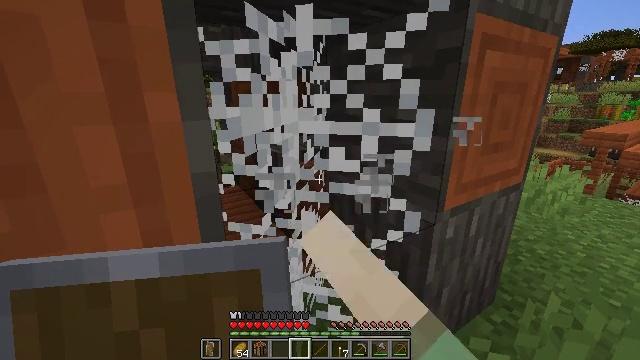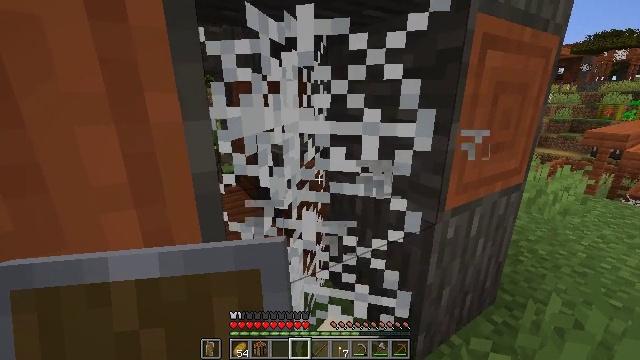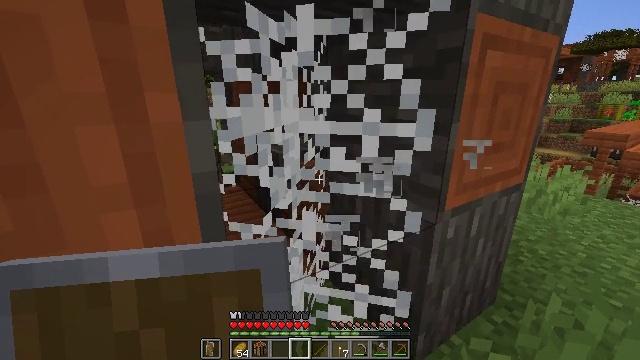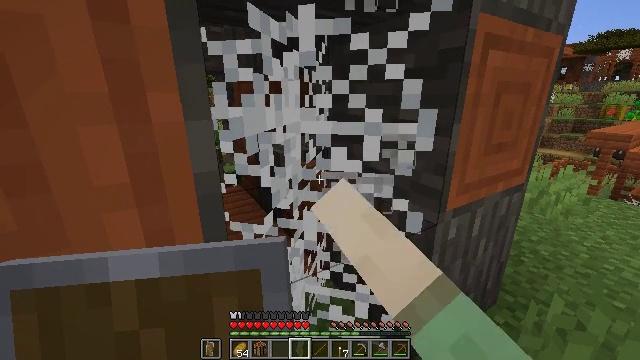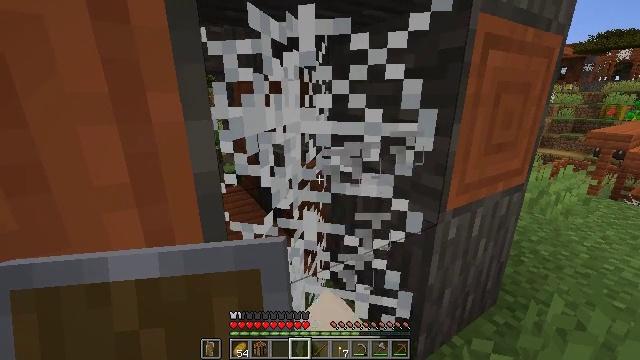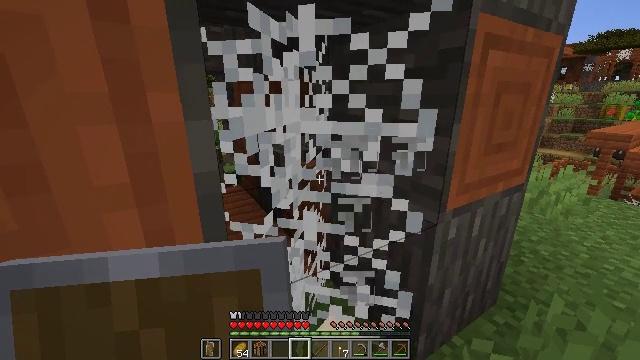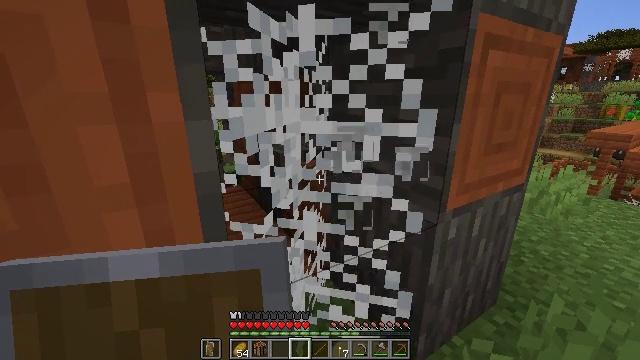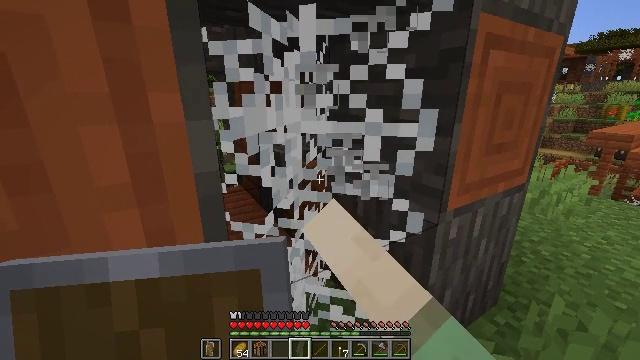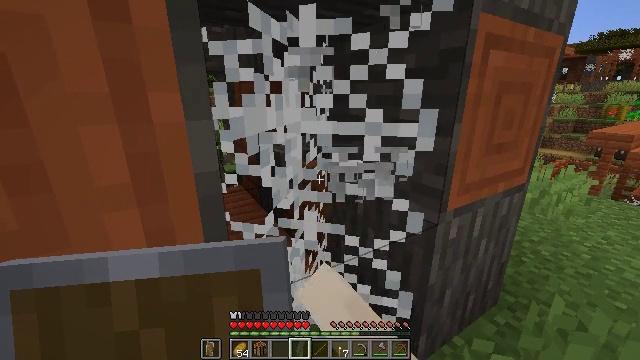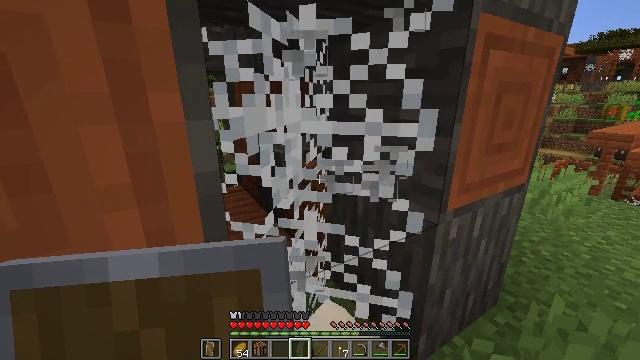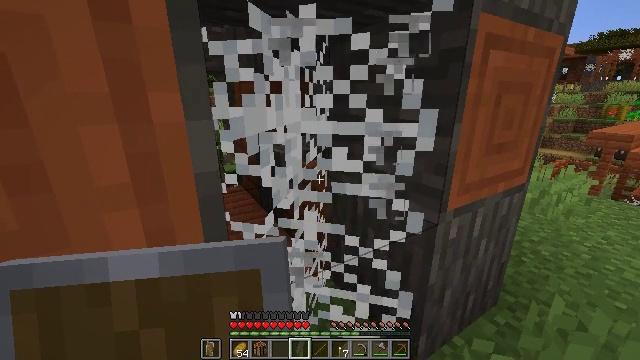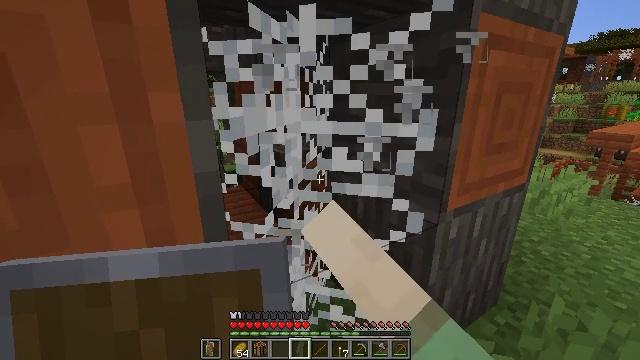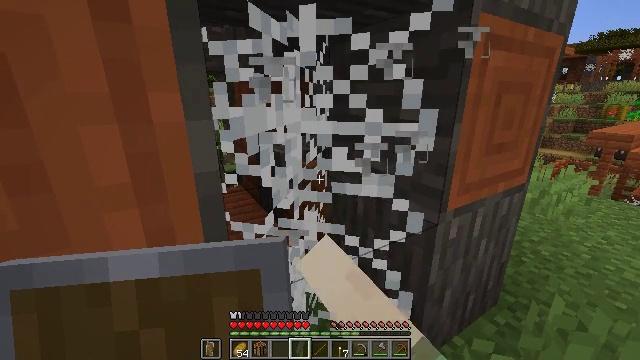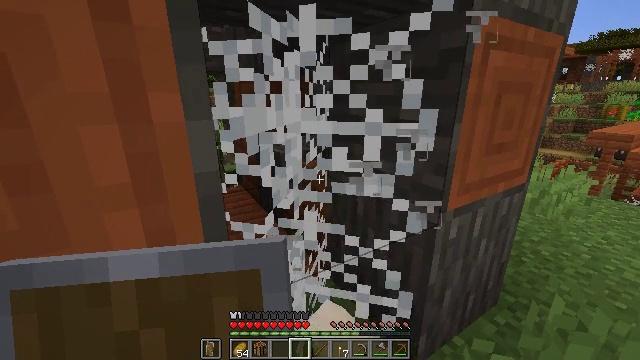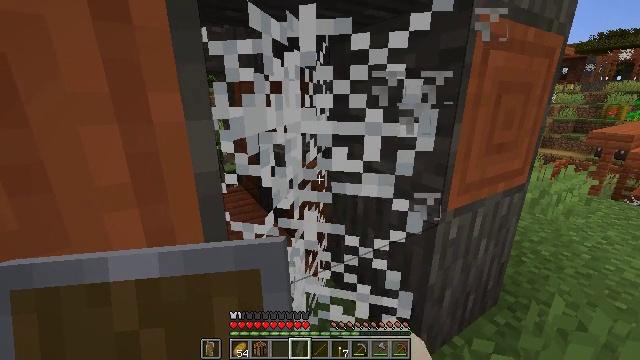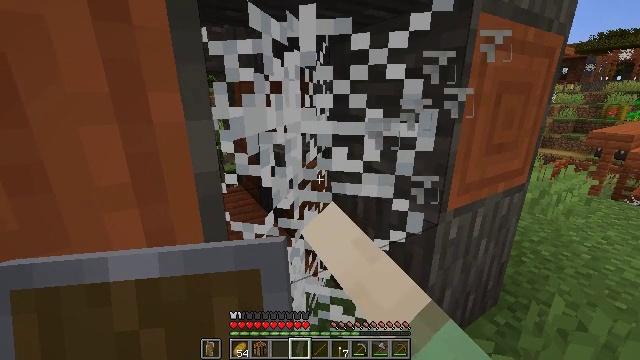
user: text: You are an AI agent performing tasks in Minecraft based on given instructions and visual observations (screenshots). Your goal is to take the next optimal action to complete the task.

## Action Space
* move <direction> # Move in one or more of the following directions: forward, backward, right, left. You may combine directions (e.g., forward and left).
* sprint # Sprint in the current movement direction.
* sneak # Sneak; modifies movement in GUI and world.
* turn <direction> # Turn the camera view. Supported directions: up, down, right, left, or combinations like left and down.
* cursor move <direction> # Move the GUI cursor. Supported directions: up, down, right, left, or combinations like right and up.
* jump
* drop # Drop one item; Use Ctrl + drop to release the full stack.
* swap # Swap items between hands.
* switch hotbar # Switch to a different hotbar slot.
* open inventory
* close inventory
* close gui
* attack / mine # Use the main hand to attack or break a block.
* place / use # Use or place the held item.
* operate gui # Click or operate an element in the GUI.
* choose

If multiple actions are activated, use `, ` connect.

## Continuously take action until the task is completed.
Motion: motion action
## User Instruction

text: Collect books by breaking the bookshelf.
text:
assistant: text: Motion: attack / mine
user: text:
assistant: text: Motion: attack / mine
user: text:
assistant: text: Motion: attack / mine
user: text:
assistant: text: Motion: attack / mine
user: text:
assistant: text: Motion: attack / mine
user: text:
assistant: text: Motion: attack / mine
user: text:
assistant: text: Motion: attack / mine
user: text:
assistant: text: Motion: attack / mine
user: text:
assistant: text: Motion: attack / mine
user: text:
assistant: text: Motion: attack / mine
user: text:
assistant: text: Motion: attack / mine
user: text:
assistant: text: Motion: attack / mine
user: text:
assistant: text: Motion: attack / mine
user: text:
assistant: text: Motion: attack / mine
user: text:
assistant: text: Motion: attack / mine
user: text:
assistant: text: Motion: attack / mine
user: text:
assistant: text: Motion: attack / mine
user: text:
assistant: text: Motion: attack / mine
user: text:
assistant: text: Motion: attack / mine
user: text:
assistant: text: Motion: attack / mine
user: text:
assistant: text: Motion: attack / mine
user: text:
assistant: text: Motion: attack / mine
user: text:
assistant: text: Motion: attack / mine
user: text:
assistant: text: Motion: attack / mine
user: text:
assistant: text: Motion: attack / mine
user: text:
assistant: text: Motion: attack / mine
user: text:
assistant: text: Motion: attack / mine
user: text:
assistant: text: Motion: attack / mine
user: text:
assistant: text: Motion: attack / mine
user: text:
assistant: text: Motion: attack / mine